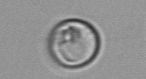
Label: Thalassiosira